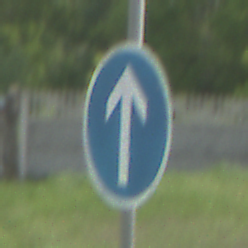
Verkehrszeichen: VorgeschriebeneFahrtrichtungGeradeaus
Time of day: MorningAfternoon
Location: Outdoor (Nature)
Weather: PartlyCloudy
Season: NotSpecified
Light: Natural